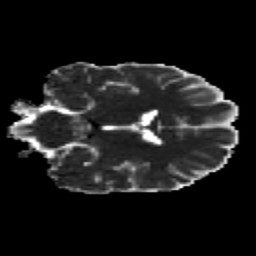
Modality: MD
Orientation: coronal
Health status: healthy
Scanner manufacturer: siemens
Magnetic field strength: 3 T
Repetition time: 12 s
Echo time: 0.092 s